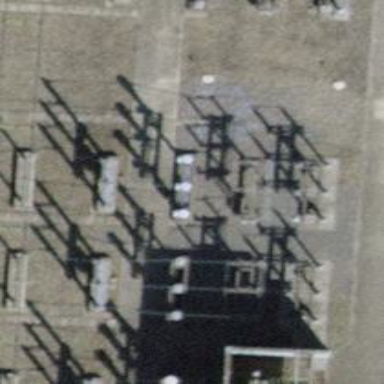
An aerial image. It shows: Insulator used in power equipment.